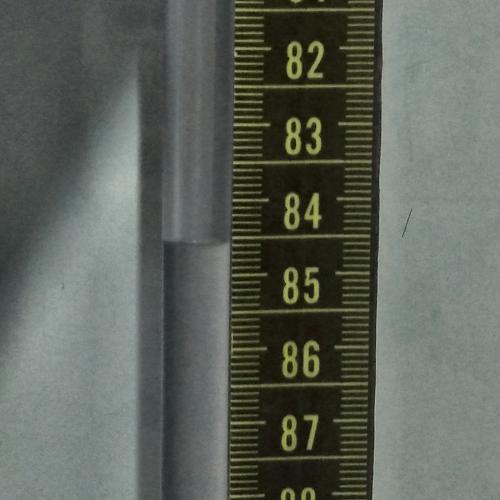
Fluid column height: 84.6 cm